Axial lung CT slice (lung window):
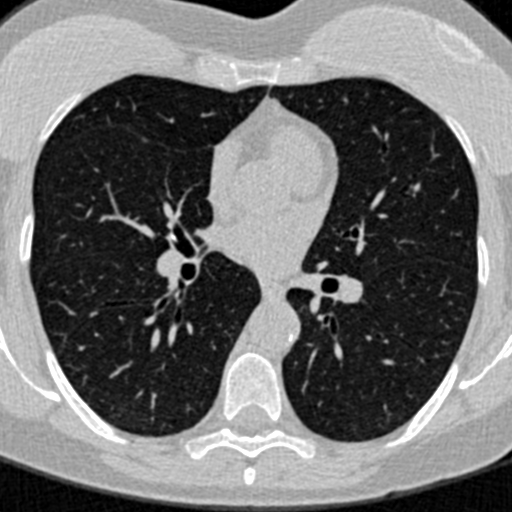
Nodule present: no